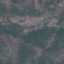
Land use / land cover: HerbaceousVegetation